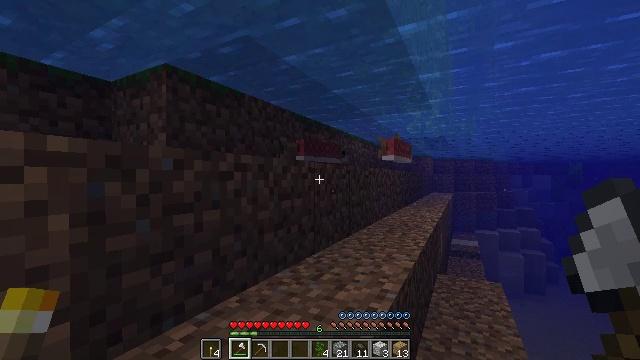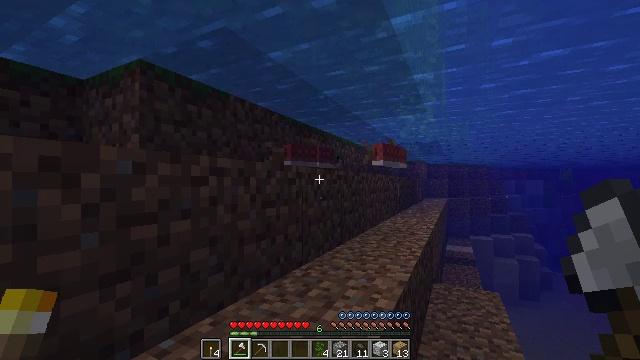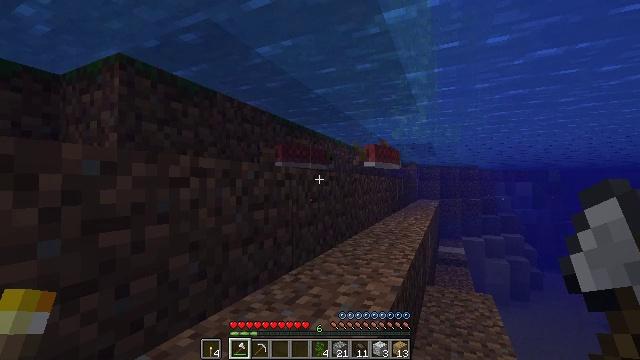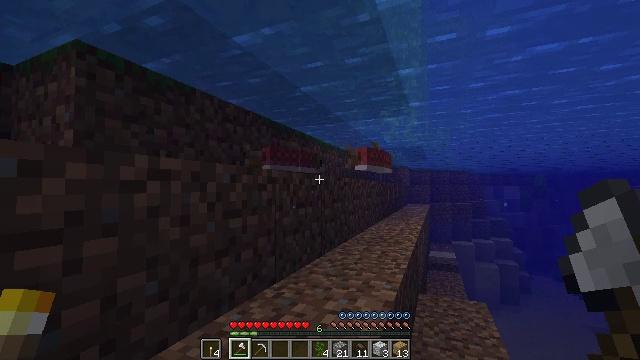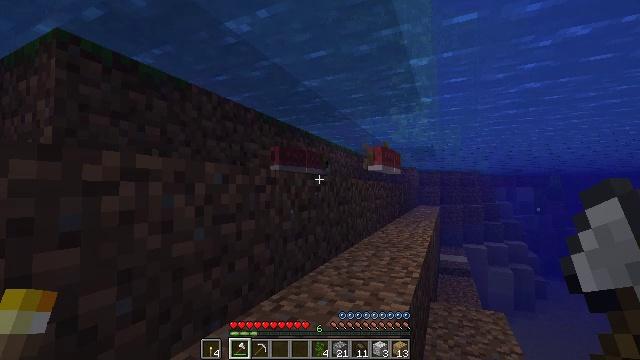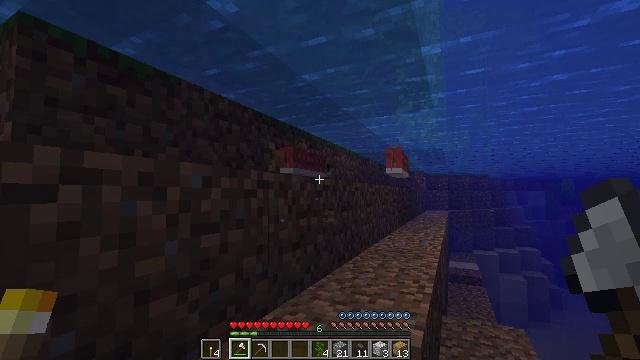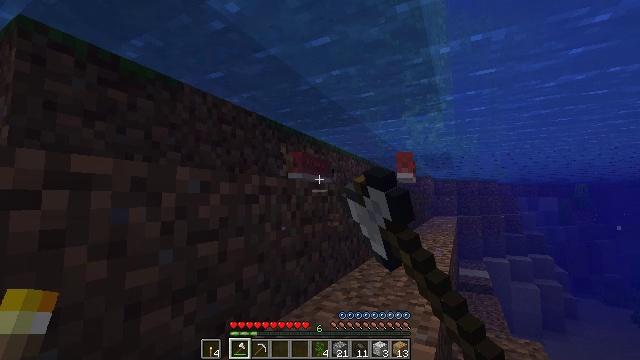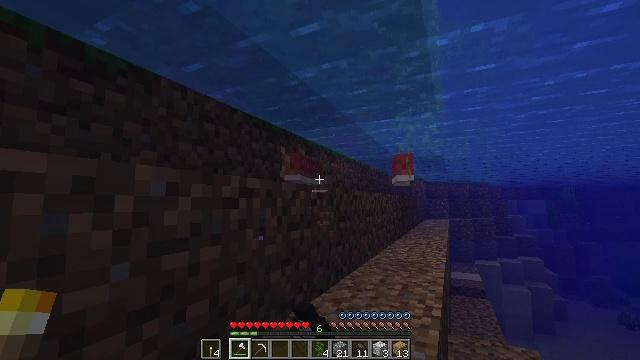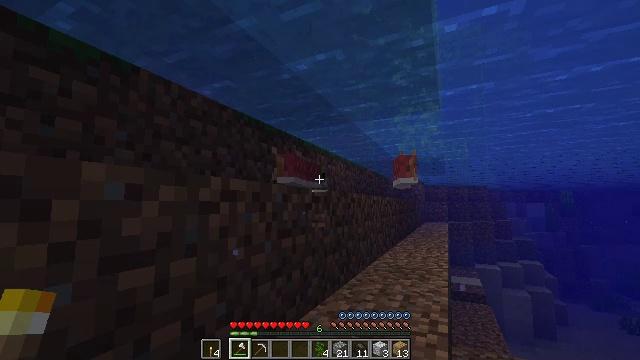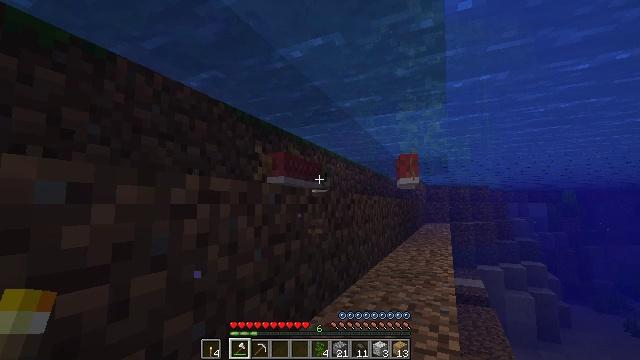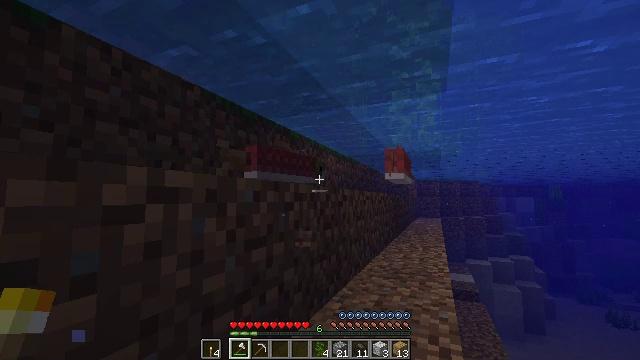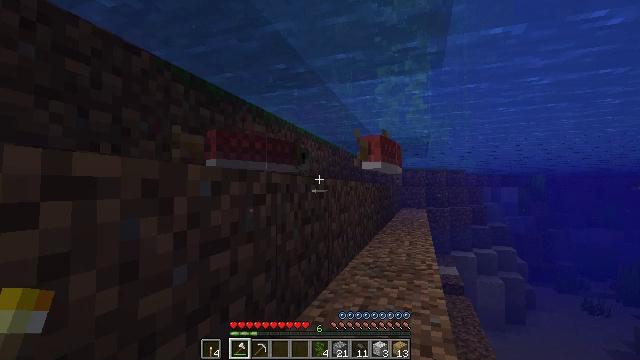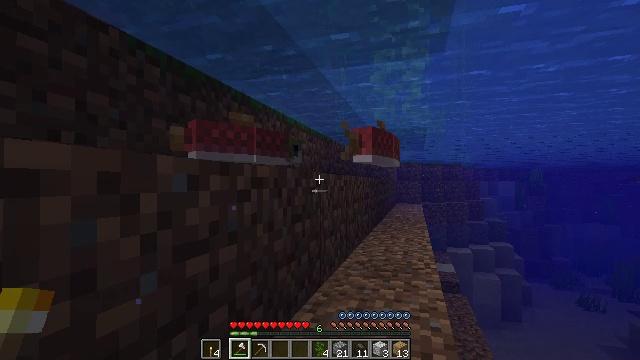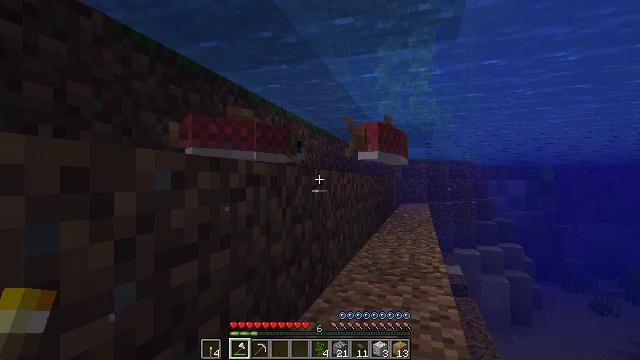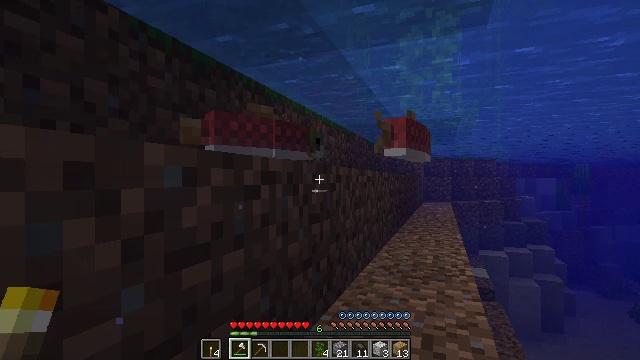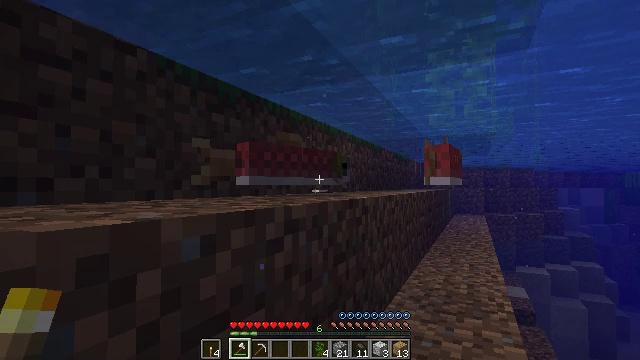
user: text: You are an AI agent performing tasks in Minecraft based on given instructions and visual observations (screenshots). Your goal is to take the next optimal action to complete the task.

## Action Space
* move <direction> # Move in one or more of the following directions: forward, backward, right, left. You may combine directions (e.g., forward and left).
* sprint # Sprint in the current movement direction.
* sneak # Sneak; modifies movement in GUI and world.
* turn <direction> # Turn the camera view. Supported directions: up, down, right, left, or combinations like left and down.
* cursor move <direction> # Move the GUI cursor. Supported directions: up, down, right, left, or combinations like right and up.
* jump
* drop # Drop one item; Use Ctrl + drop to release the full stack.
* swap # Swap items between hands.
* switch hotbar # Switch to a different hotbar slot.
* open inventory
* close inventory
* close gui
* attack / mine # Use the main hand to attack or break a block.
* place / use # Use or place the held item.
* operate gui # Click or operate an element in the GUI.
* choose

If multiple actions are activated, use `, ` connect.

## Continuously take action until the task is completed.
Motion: motion action
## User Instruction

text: Hunt a salmon.
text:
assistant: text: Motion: move forward, sprint, turn right and up
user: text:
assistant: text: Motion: move forward, sprint, turn right
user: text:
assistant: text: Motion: move forward, sprint, turn right
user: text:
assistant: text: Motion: move forward, sprint, turn left
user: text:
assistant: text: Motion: move forward, sprint, turn left, attack / mine
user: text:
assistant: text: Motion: move forward, sprint, turn left and up, attack / mine
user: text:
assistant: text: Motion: move forward, turn right
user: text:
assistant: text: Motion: move forward
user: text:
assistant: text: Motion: move forward
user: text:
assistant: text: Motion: turn right and down
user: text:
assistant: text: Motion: turn right and down
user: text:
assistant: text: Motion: turn right and down
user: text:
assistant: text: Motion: no_op
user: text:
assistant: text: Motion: turn left
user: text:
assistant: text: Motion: turn left and up
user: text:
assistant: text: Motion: turn left and up
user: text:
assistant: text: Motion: no_op
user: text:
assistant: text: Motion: turn left and up
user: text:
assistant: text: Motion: turn left and up
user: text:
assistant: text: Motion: turn left and up
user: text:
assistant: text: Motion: turn down
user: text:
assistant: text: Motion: turn right and down
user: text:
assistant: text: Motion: turn down
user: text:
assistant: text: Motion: turn right and down
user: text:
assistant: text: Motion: no_op
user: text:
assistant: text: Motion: no_op
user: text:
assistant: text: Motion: no_op
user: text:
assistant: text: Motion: attack / mine
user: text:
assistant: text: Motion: attack / mine
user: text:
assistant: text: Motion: move forward, attack / mine